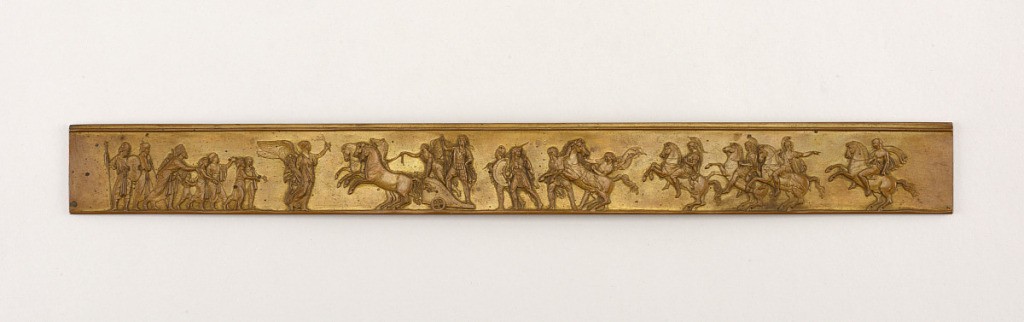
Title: Relief
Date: early 19th century
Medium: Brass
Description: Horizontal rectangle, with figures after the Panathenaic Procession in the frieze of the Parthenon.